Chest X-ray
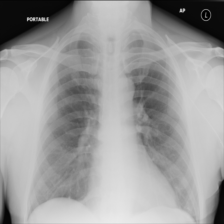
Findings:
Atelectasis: negative
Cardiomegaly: negative
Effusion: negative
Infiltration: negative
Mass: negative
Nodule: negative
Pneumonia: negative
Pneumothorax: negative
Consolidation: negative
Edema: negative
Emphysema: negative
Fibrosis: negative
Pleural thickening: negative
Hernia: negative